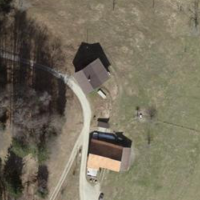
EUNIS habitat code: 24
Species observed at this site:
Petasites albus
Silene dioica
Filipendula ulmaria